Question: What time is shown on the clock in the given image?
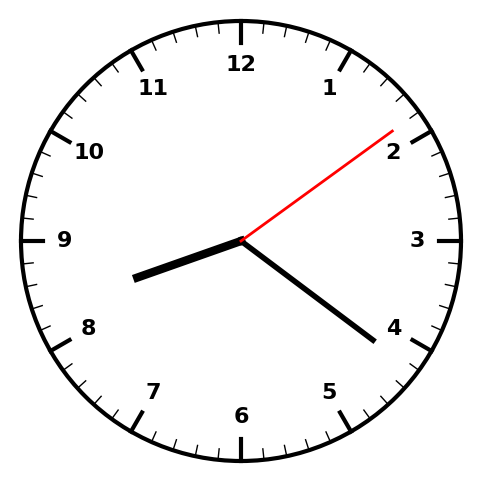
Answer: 08:21:09